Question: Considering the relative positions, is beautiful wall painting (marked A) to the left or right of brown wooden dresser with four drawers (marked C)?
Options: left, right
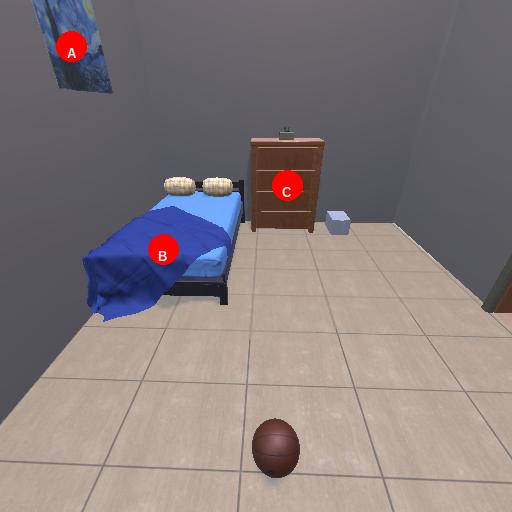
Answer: left